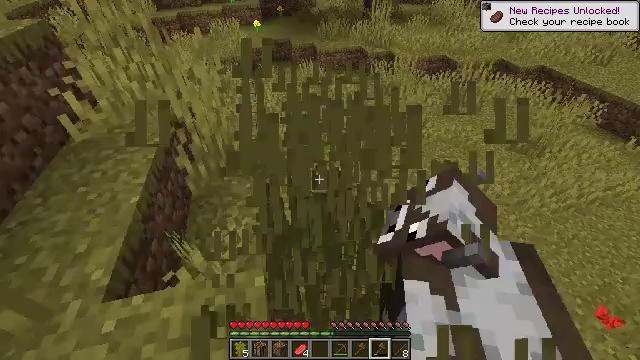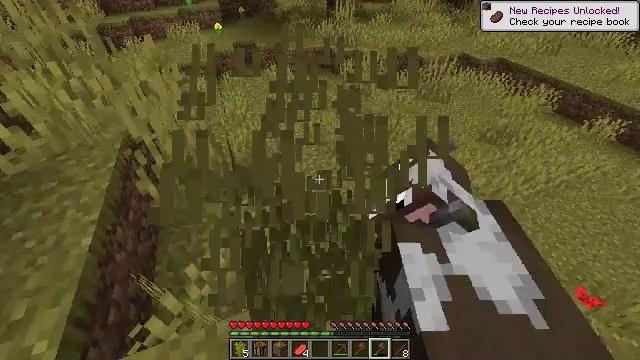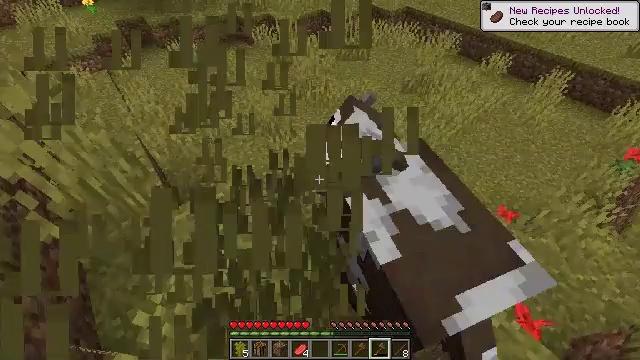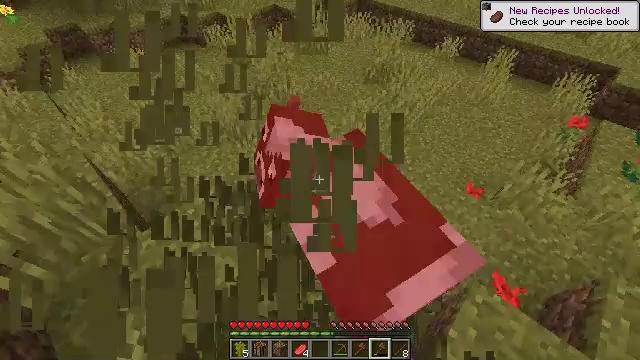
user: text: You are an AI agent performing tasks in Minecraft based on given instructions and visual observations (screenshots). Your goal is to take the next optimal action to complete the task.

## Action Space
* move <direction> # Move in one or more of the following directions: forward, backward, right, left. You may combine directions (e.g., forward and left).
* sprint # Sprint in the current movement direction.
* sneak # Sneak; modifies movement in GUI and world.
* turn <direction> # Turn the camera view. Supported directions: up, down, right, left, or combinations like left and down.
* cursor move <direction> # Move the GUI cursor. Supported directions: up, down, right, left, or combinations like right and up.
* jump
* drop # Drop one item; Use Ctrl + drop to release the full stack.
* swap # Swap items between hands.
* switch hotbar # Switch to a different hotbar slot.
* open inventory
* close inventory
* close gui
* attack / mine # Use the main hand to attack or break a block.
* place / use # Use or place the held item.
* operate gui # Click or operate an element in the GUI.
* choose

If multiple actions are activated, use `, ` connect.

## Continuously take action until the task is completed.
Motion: motion action
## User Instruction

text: Hunt animals.
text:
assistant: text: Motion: move forward, turn right, attack / mine
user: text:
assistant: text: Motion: move forward, turn right and down
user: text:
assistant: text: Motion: move forward, turn right and down
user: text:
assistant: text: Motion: no_op